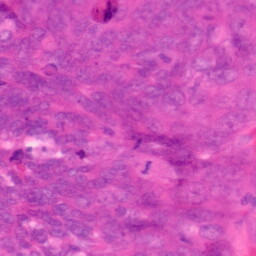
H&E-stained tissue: Colon